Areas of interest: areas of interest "Transportation stations"
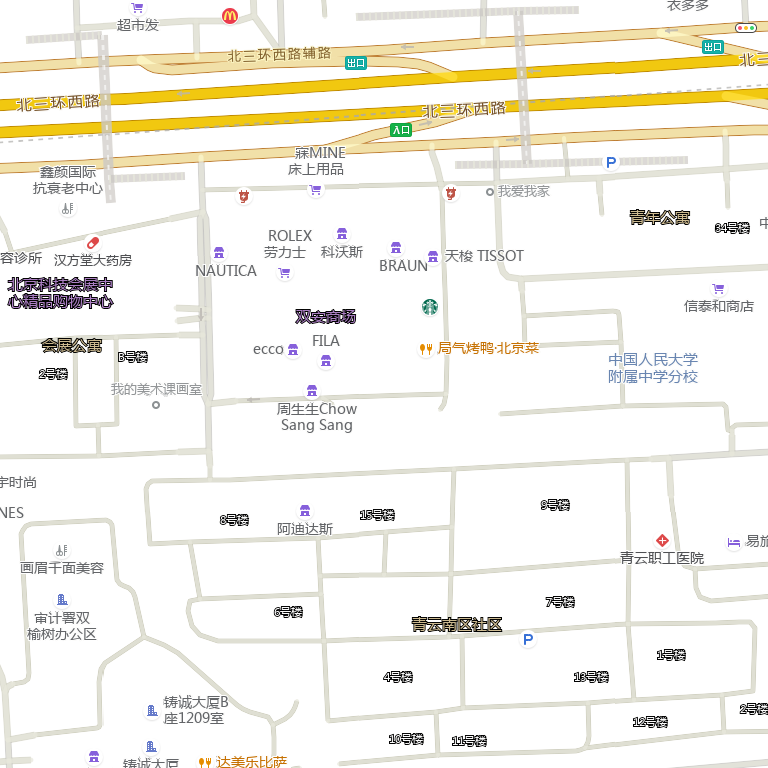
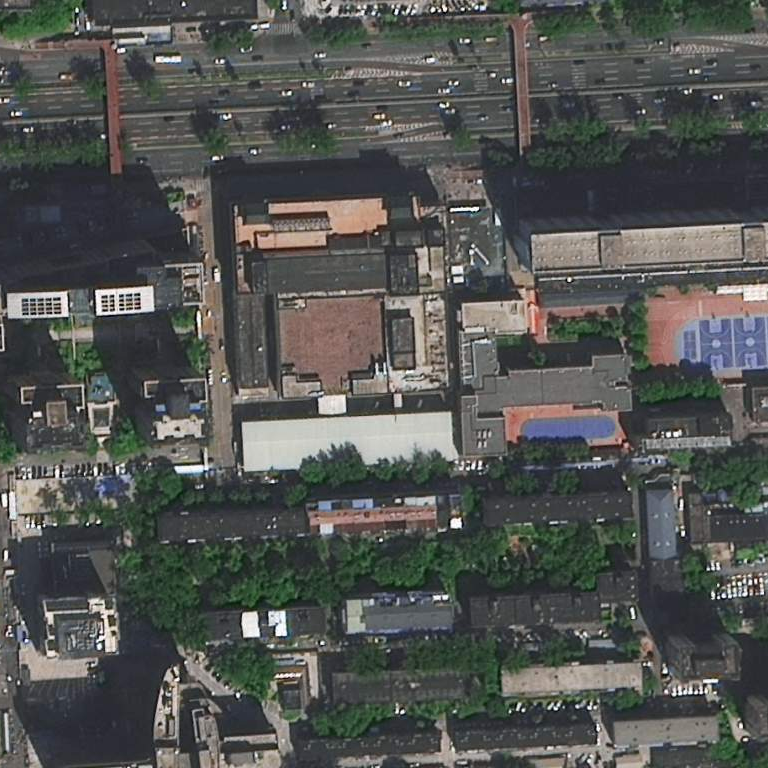